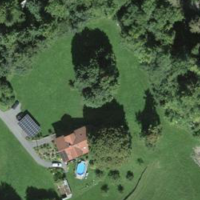
EUNIS habitat code: 23
Species observed at this site:
Cephalanthera damasonium